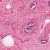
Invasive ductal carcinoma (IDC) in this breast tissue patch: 0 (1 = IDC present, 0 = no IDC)